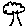
Label: tree